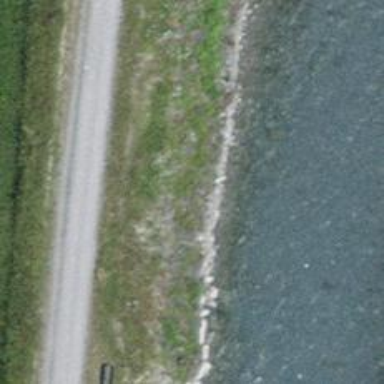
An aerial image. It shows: Brown bench.